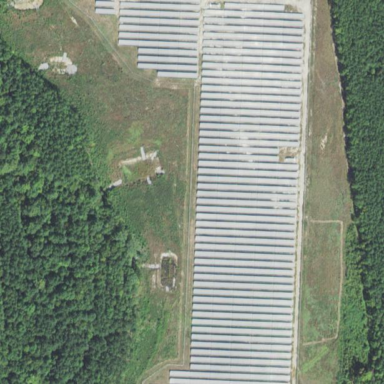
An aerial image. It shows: Solar power plant with photovoltaic technology surrounded by fence.